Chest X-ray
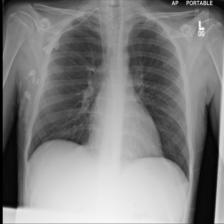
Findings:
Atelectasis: negative
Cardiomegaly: negative
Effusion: negative
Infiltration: negative
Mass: negative
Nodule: negative
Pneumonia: negative
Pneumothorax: negative
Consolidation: negative
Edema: negative
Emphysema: negative
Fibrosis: negative
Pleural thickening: negative
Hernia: negative